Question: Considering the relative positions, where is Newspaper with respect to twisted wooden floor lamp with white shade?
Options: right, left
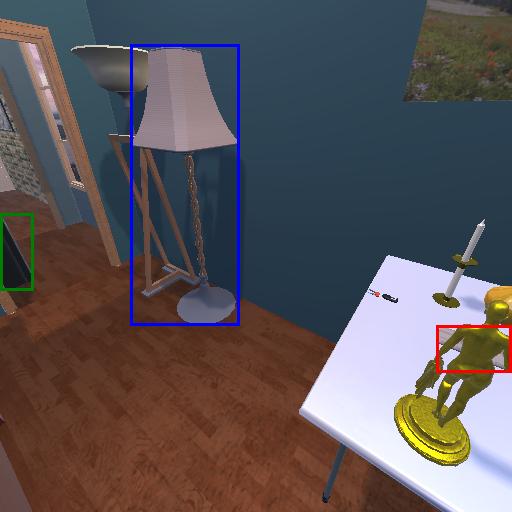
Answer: right